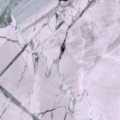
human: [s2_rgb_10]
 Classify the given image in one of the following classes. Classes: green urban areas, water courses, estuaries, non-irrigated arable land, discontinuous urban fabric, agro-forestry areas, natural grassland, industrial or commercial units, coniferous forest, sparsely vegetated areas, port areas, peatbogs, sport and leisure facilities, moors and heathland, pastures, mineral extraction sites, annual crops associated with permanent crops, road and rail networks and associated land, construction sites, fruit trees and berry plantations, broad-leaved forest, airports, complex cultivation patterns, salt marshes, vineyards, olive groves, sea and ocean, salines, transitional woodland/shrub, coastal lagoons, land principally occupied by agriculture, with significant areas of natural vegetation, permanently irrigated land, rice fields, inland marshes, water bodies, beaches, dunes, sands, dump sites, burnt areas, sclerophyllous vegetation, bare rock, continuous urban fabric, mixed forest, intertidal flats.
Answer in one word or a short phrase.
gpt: sea and ocean